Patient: sex F, age 82
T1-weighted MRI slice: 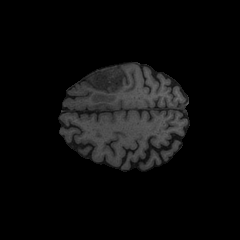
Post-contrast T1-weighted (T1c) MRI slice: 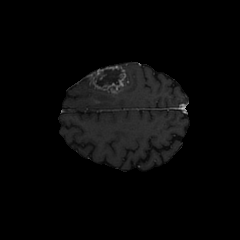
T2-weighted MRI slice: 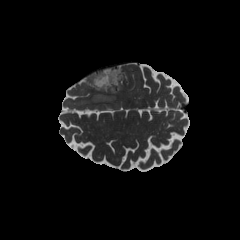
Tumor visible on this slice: yes
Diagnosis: Glioblastoma, IDH-wildtype
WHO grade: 4